Field crop: tomato
Growth stage: 1
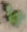
Species: solanum